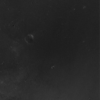
Label: not_dusty